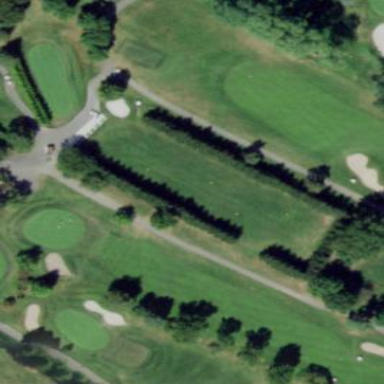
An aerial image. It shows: Grassy area designated as driving range for golf.